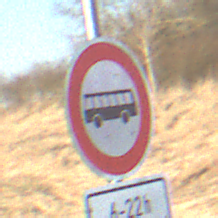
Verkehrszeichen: VerbotKraftomnibusse
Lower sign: ZeitangabenMitBeschraenkungAufWochentage4
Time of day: MorningAfternoon
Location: Outdoor (Nature)
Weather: PartlyCloudy
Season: NotSpecified
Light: Natural